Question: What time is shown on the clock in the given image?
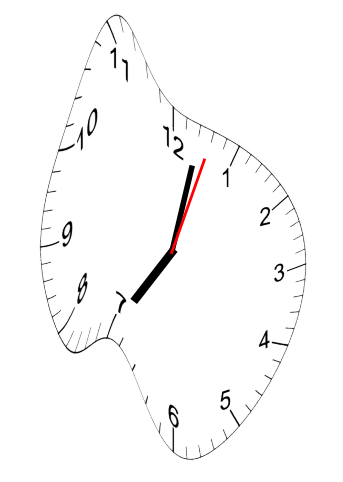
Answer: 07:02:03